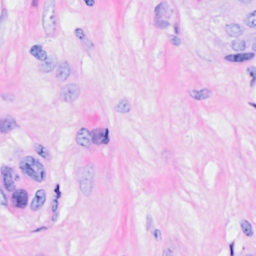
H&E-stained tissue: Breast